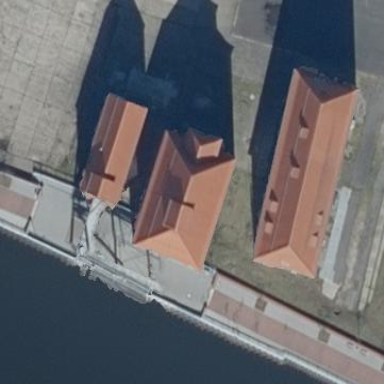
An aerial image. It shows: Industrial building with hipped roof made of roof tiles.